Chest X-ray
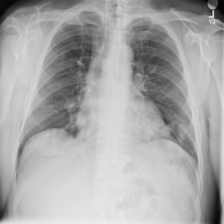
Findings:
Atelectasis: negative
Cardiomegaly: negative
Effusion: negative
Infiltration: negative
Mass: negative
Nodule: positive
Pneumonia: negative
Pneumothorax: negative
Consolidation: negative
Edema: negative
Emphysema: negative
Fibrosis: negative
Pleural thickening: negative
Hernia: negative